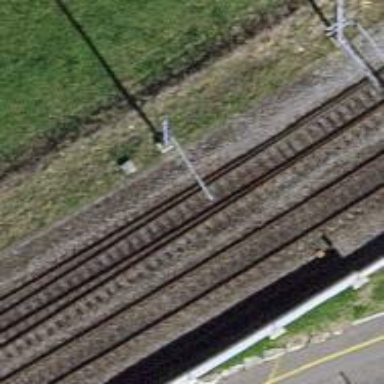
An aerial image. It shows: Railway track with contact lines for electrification.